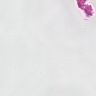
Metastatic tissue present: no